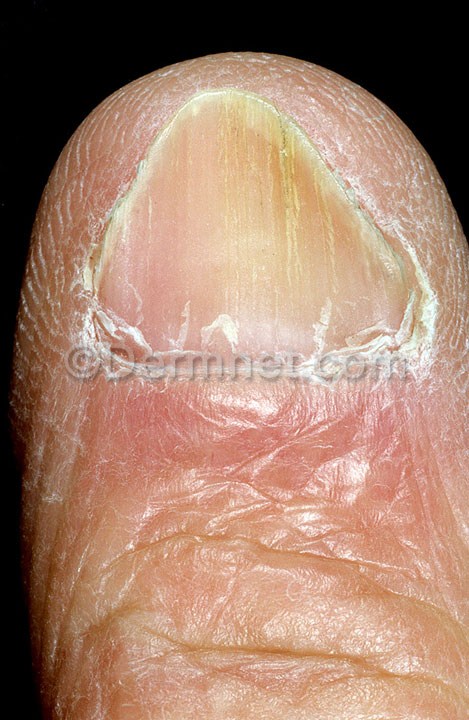
Disease: Nail Fungus and other Nail Disease